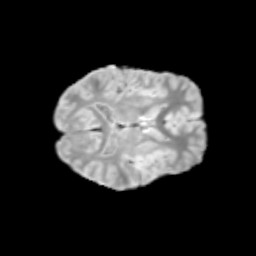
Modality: T2w
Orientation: axial
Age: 9
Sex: male
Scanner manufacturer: siemens
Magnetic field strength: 3 T
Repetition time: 3.8 s
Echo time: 0.07 s